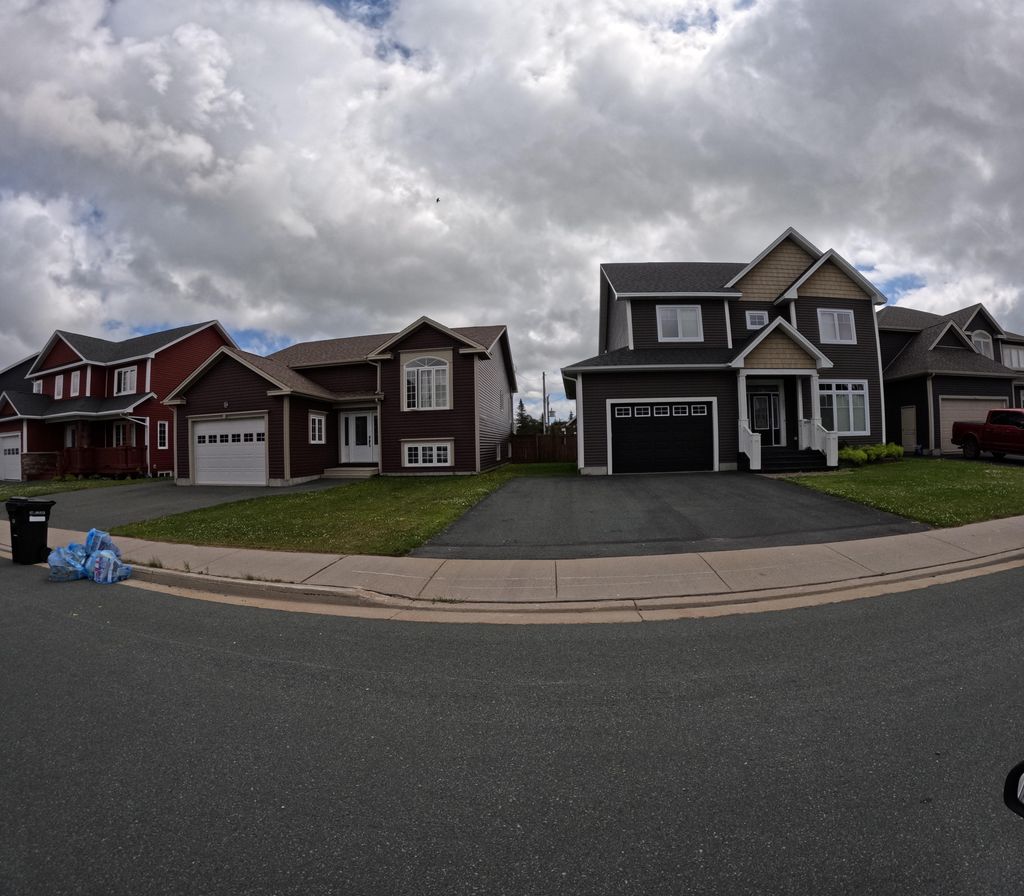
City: st_johns